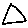
Label: triangle